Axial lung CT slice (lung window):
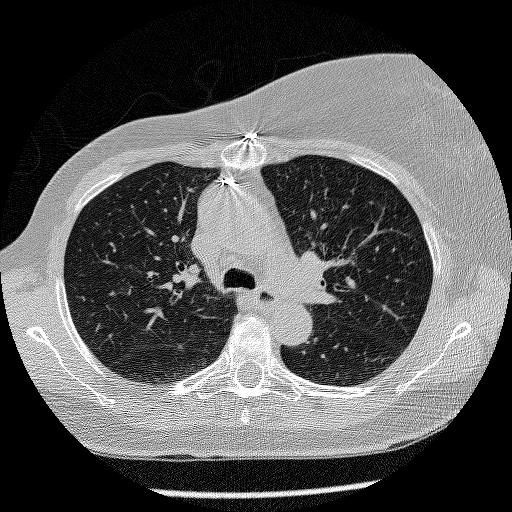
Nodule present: no